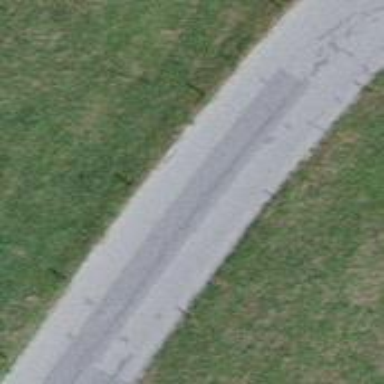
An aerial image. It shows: Unclassified road with grade 1 track type.